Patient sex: M
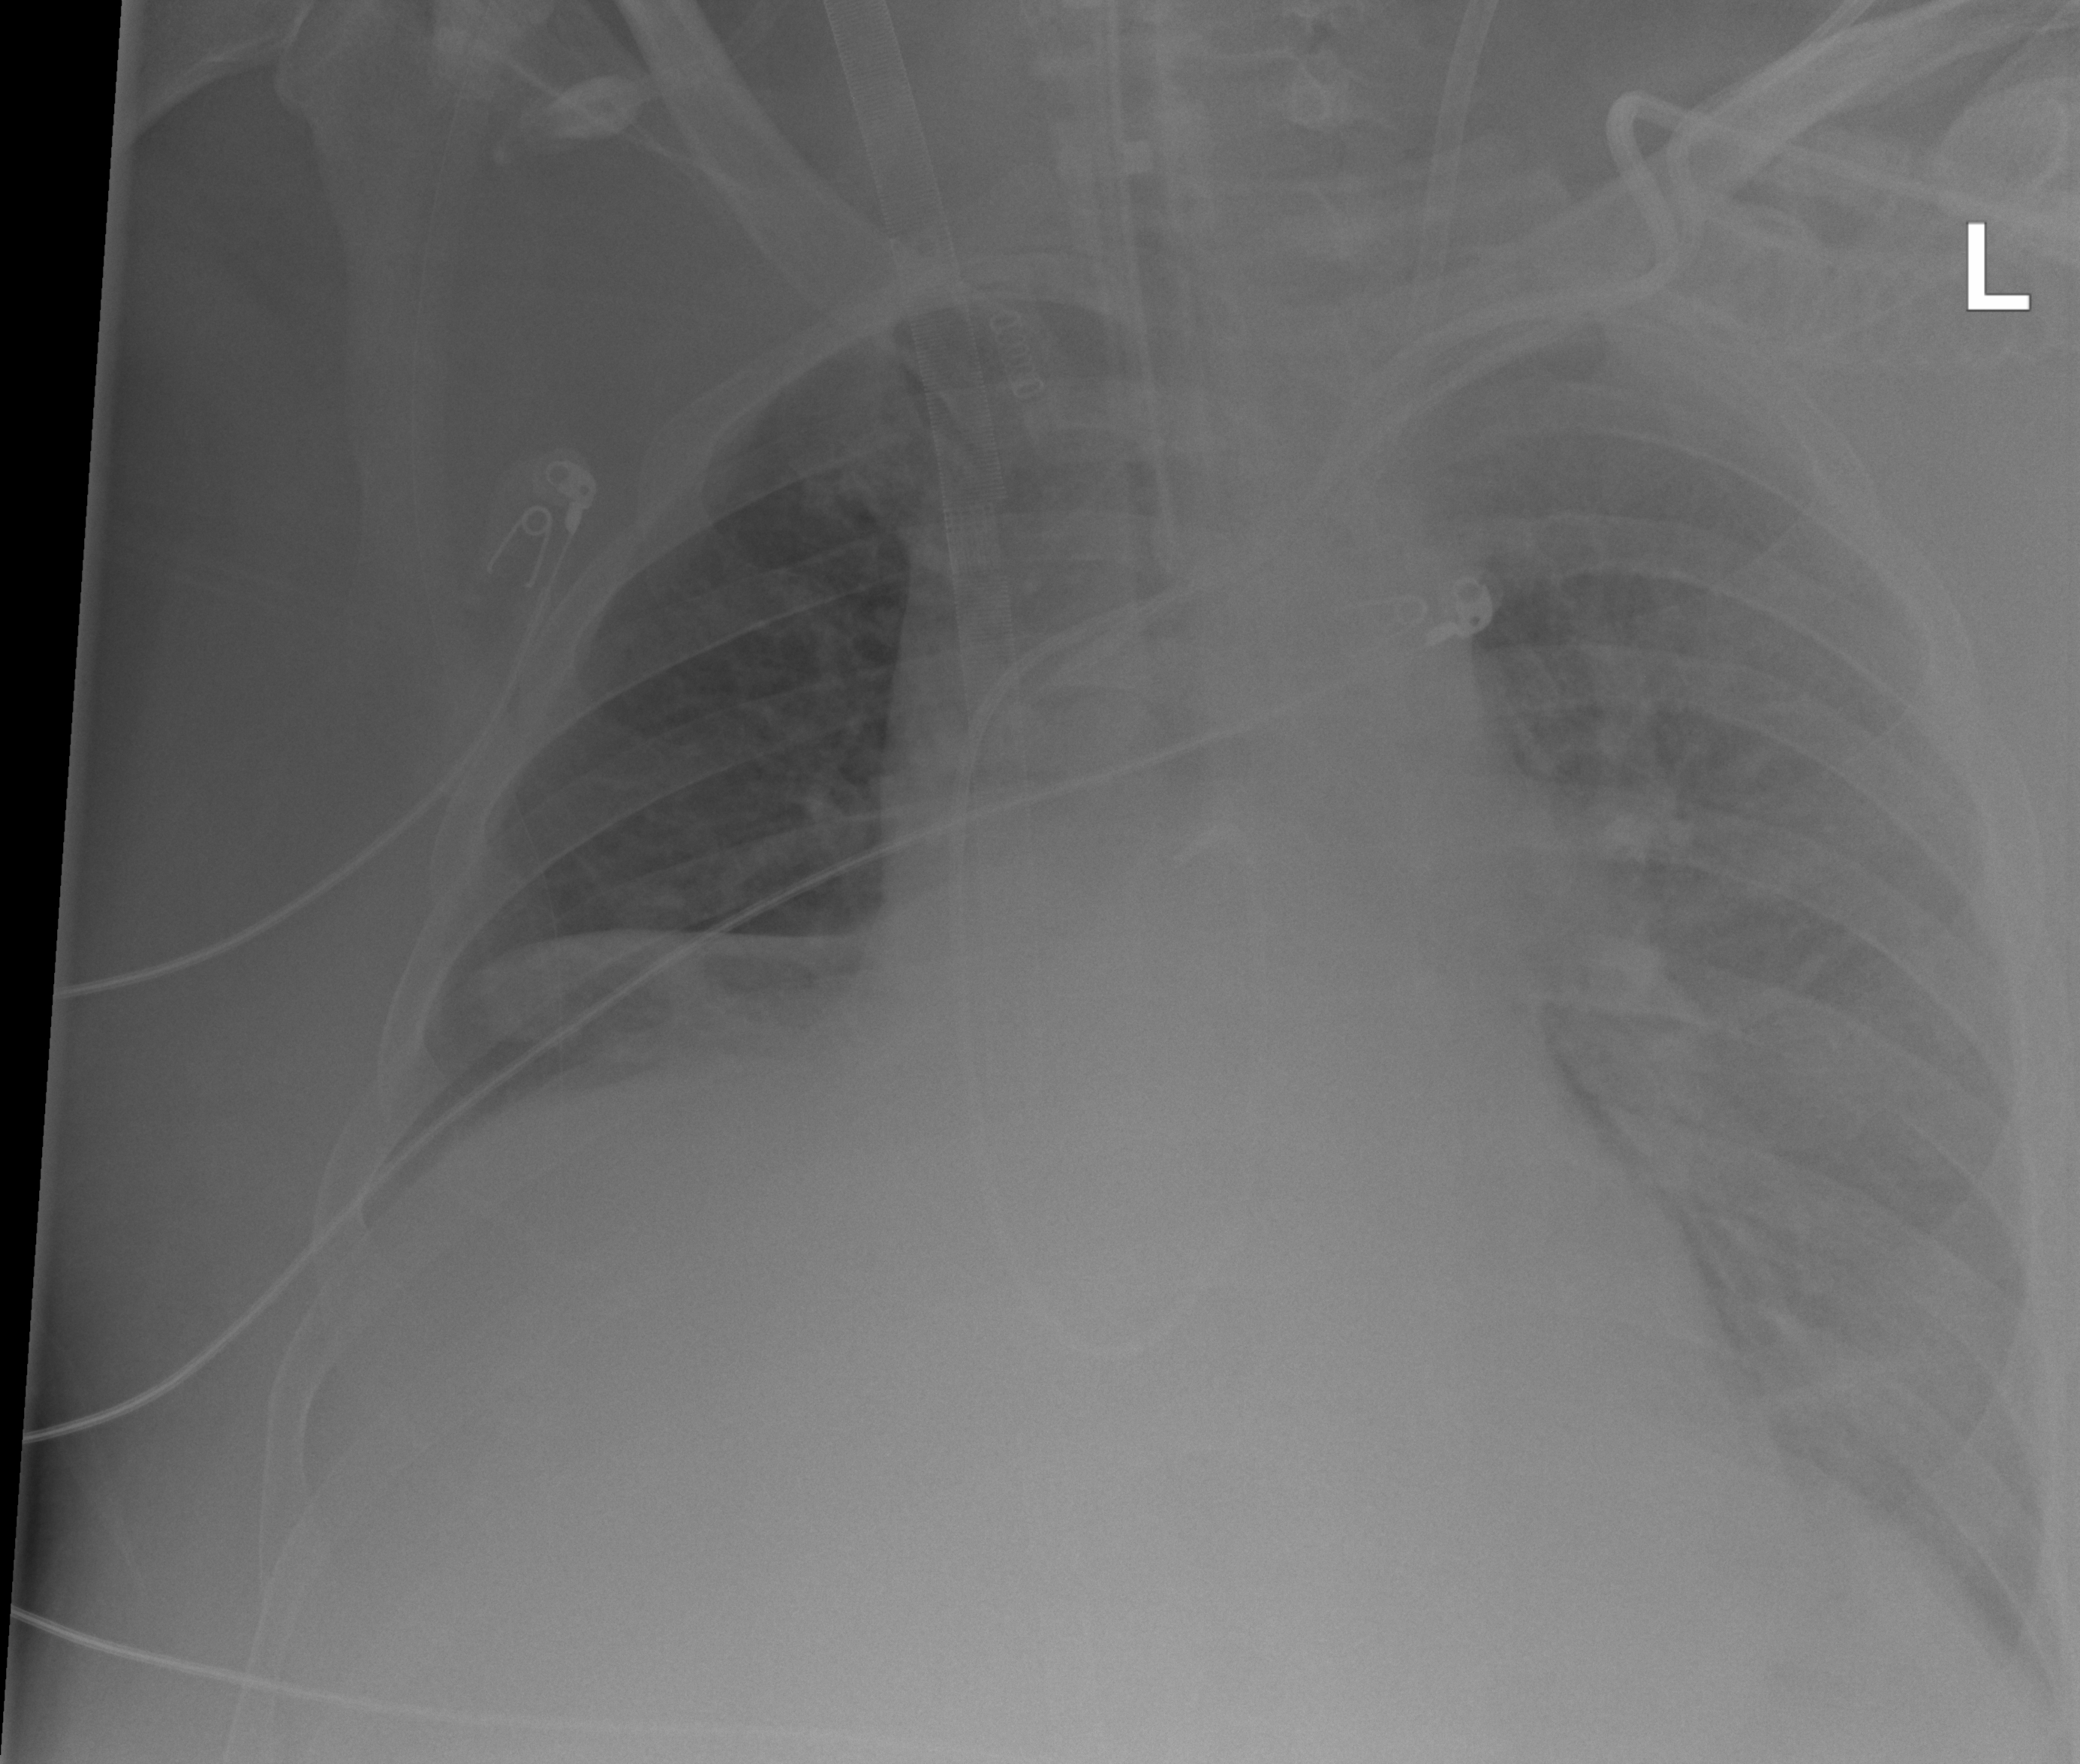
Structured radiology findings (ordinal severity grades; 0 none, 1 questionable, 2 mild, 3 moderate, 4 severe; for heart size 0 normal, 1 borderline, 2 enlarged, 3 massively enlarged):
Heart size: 1
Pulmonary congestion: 2
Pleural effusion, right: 2
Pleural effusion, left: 2
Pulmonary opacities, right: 1
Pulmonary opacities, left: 2
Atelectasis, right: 2
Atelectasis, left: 2